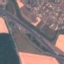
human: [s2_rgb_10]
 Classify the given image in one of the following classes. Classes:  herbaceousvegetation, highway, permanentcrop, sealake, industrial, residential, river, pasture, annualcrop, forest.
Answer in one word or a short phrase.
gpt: Highway